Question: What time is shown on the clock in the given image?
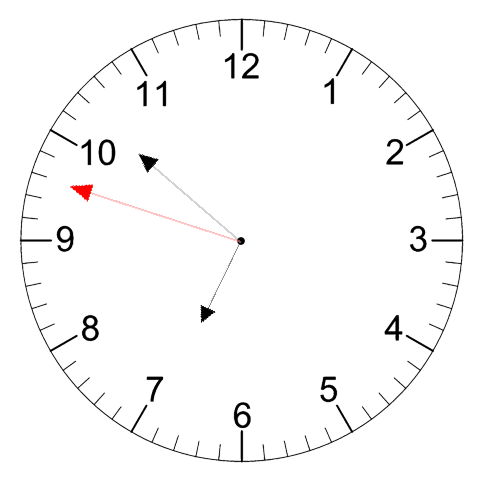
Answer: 06:51:48